Question: I'm attempting to use twilio to automatically make a few calls for me, but I'm having a bit of trouble getting it to work properly. I'm making phone calls using twilio like this:
'''
conn.calls.create(
to = event.student.phone_number,
from_ = event.message.teacher.twilio_number,
url = '%stwilio_calls/%d/' % (BASE_URL, event.id))
'''
I'm fairly certain this part of the code is working since I'm receiving calls to my cell as a test. However, when I get the call it tells me there is an application error. In the Twilio debug panel, i see this :

It looks like twilio isn't getting a response from my site. The weird this is that I can navigate to the URL ( 'http://166.78.13.45:8000/twilio_calls/19/' ) and receive what looks like properly formatter twiml. Not sure why twilio can't pick it up. The view creating this page looks like this:
'''
@csrf_exempt
def twilio_call(request, event_id):
event = Event.objects.get(pk=event_id)
t = template.Template(event.message.text)
c = template.Context({'student': event.student})
call_text = t.render(c)
# TODO if student not found ?
# TODO if student.objects.call_notification_ind if false?
r = twiml.Response()
r.say(call_text)
return HttpResponse(str(r))
'''
Any ideas what I need to do to get twilio to read this page?
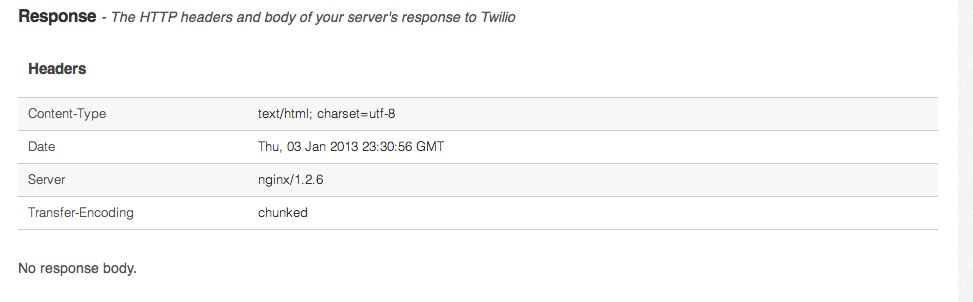
Answer: This was really strange, and I'm still not sure what caused my issue, but I do have a solution. Adding the line 'print request' in my views.py file seemed to fix it both for this and for another area I'm using this. I can only imagine that I'm doing something else wrong here, would love if someone could help me figure out why this worked and how to avoid it in the future.